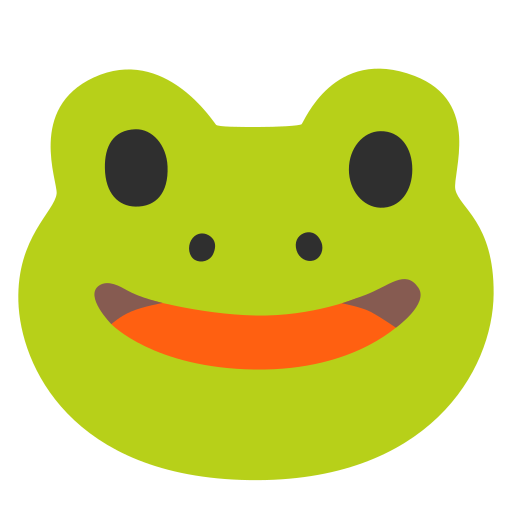
Emoji: 🐸